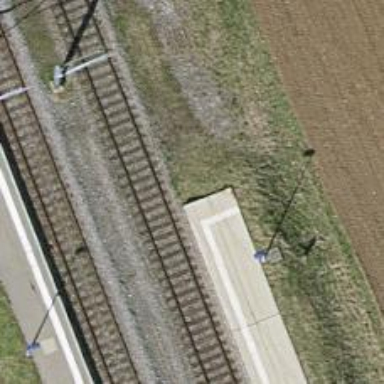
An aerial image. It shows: Platform for public transport and railway.